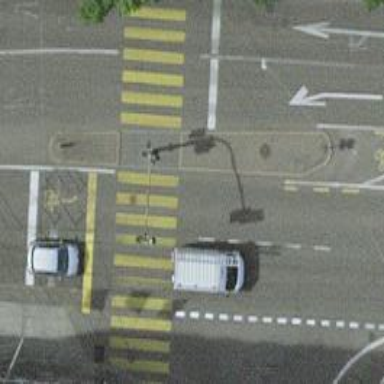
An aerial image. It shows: Crossing with traffic signals and pedestrian island.